Question: In the following graph, I would like to insert ticks for days on x axis (date). There is an answer to x axis as continuous <URL>, but my x axis is date. As you can see, I have tried 'date_minor_breaks = "1 day"' but unsuccessful. Any suggestions would be appreciated.
'''
df<-structure(list(date = structure(c(<PHONE>, <PHONE>, <PHONE>,
<PHONE>, <PHONE>, <PHONE>, <PHONE>, <PHONE>, <PHONE>,
<PHONE>, <PHONE>, <PHONE>, <PHONE>, <PHONE>, <PHONE>,
<PHONE>, <PHONE>, <PHONE>, <PHONE>, <PHONE>, <PHONE>,
<PHONE>, <PHONE>, <PHONE>, <PHONE>, <PHONE>, <PHONE>,
<PHONE>, <PHONE>, <PHONE>, <PHONE>, <PHONE>, <PHONE>,
<PHONE>, <PHONE>, <PHONE>, <PHONE>, <PHONE>, <PHONE>),
class = c("POSIXct", "POSIXt"), tzone = "UTC"),cured = c(0, 0, 0, 0, 0, 0, 3, 3, 6, 7, 7, 13, 26, 34, 55,
77, 113, 180, 236, 372, 520, 723, 935, 1210, 1486, 1774,
2101, 2605, 2806, 3322, 3796, 4205, 4683, 5248, 5820, 6478,
7102, 7589, 7996)),
row.names = c(NA, -39L), class = "data.frame")
library(ggplot2)
df %>%
mutate(
x_date = as.Date(date)
) %>%
ggplot(aes(x = x_date, y = cured)) +
geom_point() +
scale_x_date(
date_breaks = "1 week",
date_minor_breaks = "1 day",
date_labels = "%d%b")
'''

<URL>
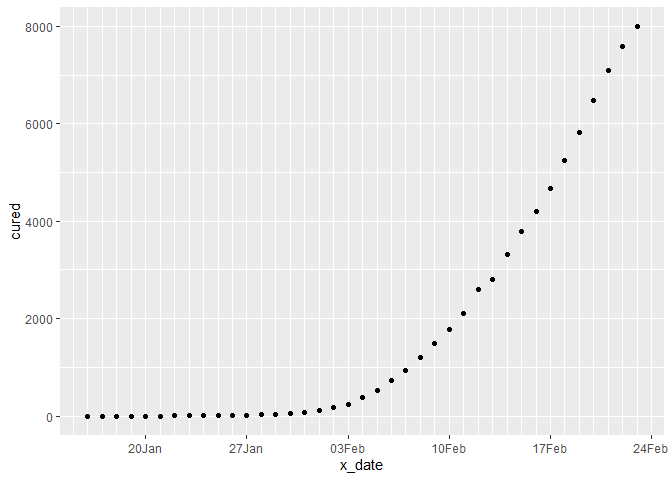
Answer: My work-around is to create a helper-data.frame, with breaks and (a lot of empty) labels. This way, you can use the major-breaks (with ticks!), and just label them with '""'.
'''
df.labels <- df %>%
mutate( x_date = as.Date(date) ) %>%
#create labels on every Monday, using lubridate::wday, if not
#a Monday, add empty "" label.
mutate( label = ifelse( lubridate::wday( x_date ) == 2,
format( x_date, "%d%b" ),
"" ) )
df %>%
mutate(
x_date = as.Date(date)
) %>%
ggplot(aes(x = x_date, y = cured)) +
geom_point() +
scale_x_date(
breaks = df.labels$x_date,
labels = df.labels$label )
'''
<URL>